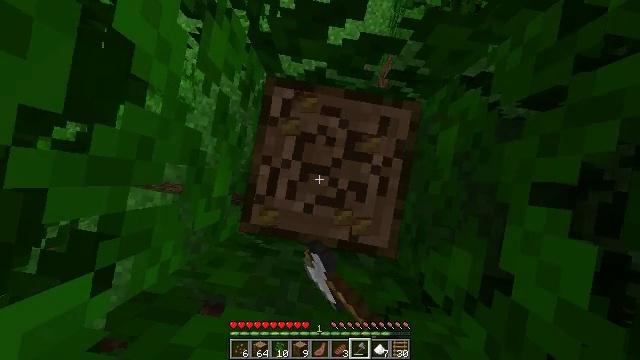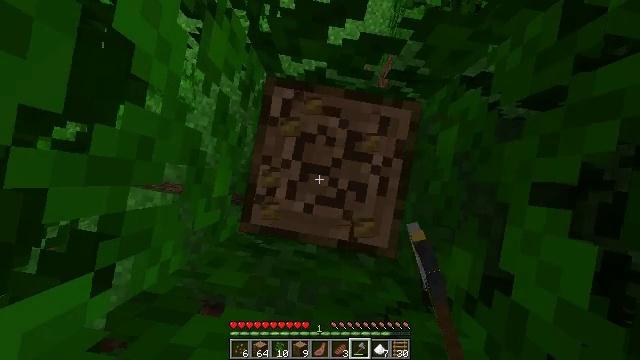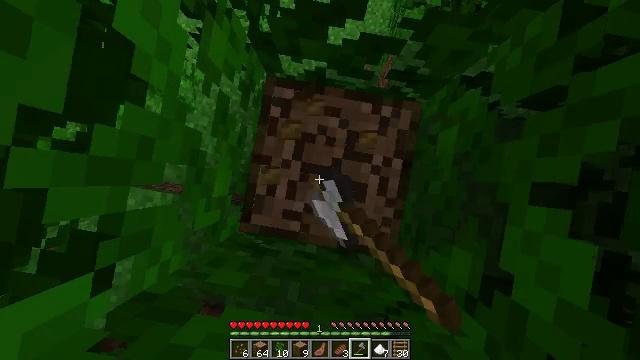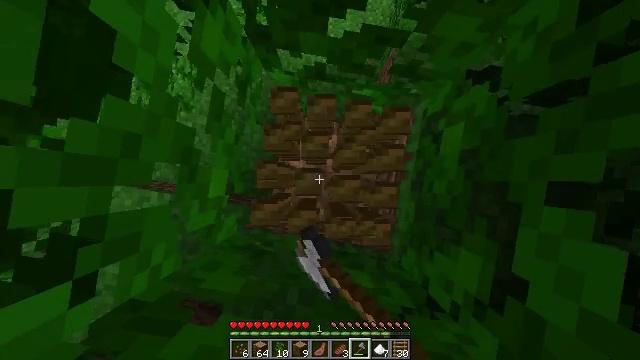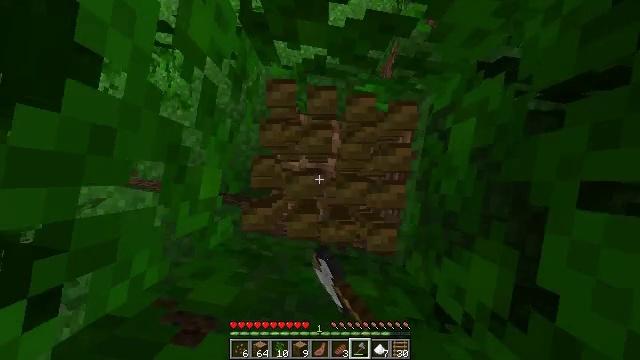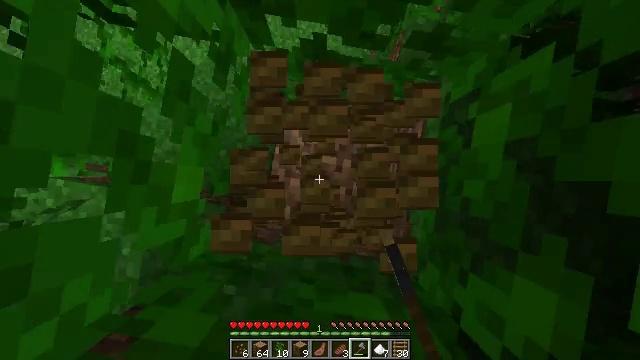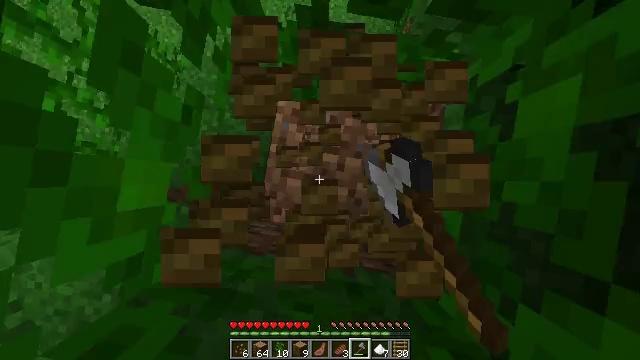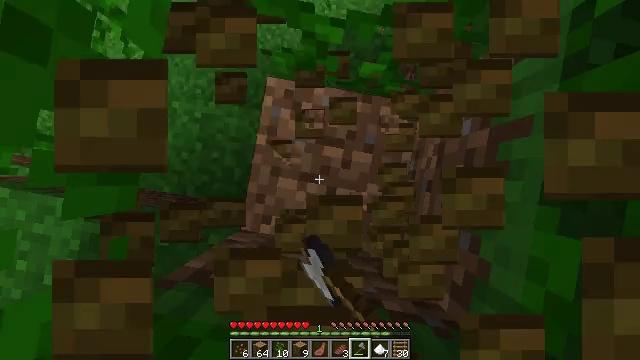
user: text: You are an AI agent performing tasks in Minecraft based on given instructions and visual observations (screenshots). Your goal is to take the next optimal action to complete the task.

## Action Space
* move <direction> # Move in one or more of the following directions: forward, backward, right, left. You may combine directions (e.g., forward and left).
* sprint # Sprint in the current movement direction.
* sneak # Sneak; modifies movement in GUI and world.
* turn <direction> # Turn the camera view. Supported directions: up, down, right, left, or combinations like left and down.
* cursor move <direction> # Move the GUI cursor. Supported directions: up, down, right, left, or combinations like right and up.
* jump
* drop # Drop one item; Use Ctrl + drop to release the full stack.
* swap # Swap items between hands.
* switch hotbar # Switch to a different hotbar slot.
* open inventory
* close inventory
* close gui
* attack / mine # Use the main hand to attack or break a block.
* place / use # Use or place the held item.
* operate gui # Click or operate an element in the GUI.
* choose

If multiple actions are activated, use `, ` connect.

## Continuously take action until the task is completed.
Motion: motion action
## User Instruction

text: Mine the jungle log in the rainforest biome.
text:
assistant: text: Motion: attack / mine
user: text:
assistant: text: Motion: attack / mine
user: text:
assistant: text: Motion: attack / mine
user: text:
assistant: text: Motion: attack / mine
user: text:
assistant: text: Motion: attack / mine
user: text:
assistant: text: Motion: attack / mine
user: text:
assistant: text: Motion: attack / mine
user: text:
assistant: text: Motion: attack / mine